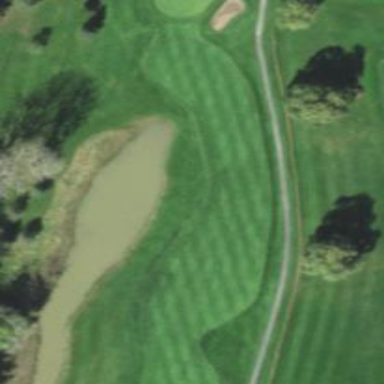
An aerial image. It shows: Scenic view of water hazard on golf course. The natural water feature adds beauty to the landscape.